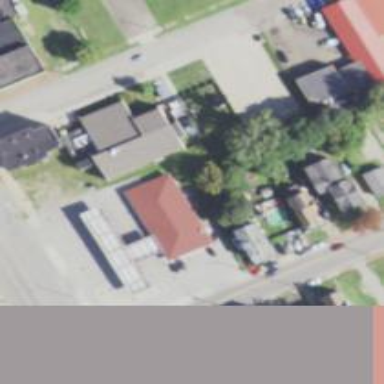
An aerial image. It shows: Convenience shop.